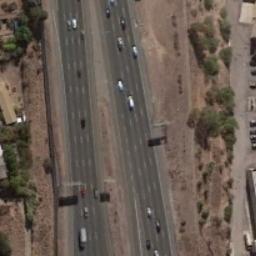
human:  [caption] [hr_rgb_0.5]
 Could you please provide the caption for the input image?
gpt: The freeway is surrounded by a large desert with sparse vegetation and many cars on the freeway .

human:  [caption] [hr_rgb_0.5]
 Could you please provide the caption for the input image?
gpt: The freeway is between the bare land and some trees .

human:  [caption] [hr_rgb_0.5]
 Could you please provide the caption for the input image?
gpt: The two highways have different Numbers of cars .

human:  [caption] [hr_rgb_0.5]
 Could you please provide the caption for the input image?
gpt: Two straight freeways go through the wasteland with some trees and some cars are driving on freeways .

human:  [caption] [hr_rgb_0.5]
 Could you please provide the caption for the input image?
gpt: There are some brown bare land and some bushes beside the freeway .